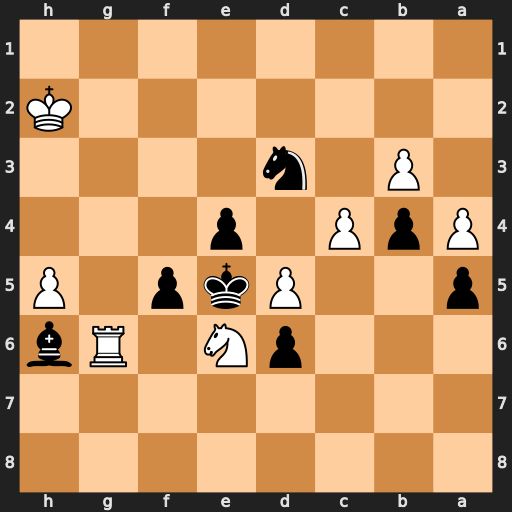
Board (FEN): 8/8/3pN1Rb/p2Pkp1P/PpP1p3/1P1n4/7K/8
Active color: b
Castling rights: -
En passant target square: -
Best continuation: e3 Ng5 Bxg5 Rxg5 e2